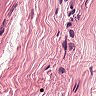
Metastatic tissue present: no